Question: I have three images: the first is a light switch, the second is an "off" light bulb and the third is an "on" light bulb. When a user clicks on the light switch image, I would like it to change the "off" light bulb image into the "on" light bulb image. Is this possible?
These are the images:

Javascript:
'''
img2=new Image();
img2.src="images/RCS/lightbul2-250.gif";
img3=new Image();
img3.src="images/RCS/lightbuld1.gif";
function changeImage() {
document.getElementById('myImage').src=img2.src;
}
function changeImage2() {
document.getElementById('myImage').src=img3.src;
}
'''
HTML:
'''
<img id="myImage" onmouseover="changeImage()" onmouseout="changeImage2()" border="0" width="250" height="141" src="images/RCS/lightbulb1-100.gif">
'''
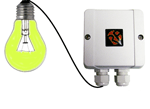
Answer: You can also achieve this without JQuery by using if/else statements.
HTML Markup:
'''
<a href="#" onClick="changeImage()"><img src="lightSwitch.jpg"></a>
<img id="myImage" src="lightOff.jpg">
'''
Javascript:
'''
function changeImage() {
if(document.getElementById('myImage').src == 'lightOff.jpg') {
document.getElementById('myImage').src = 'lightOn.jpg';
} else if(document.getElementById('myImage').src == 'lightOn.jpg') {
document.getElementById('myImage').src = 'lightOff.jpg';
}
}
'''
<URL>